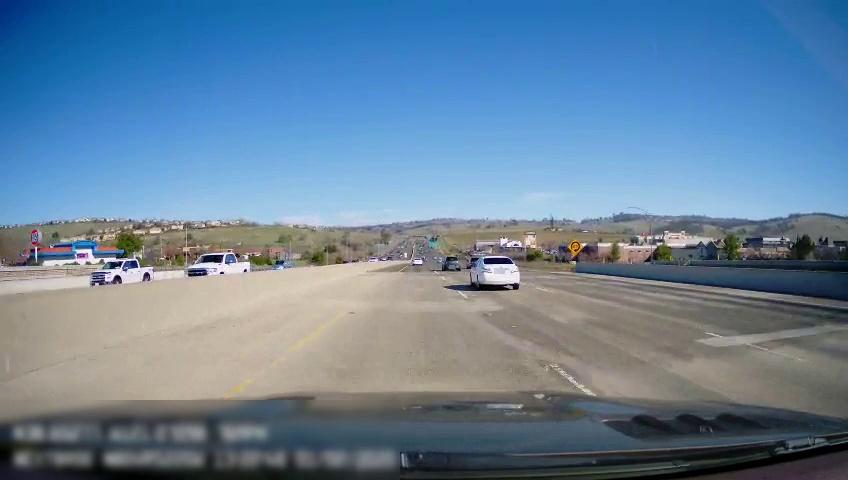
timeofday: Day
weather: Sunny
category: Drivable Space
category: Drivable Space
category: Vehicles | Truck
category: Vehicles | Truck
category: Vehicles | Car
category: Vehicles | Car
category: Vehicles | Car
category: Vehicles | Car
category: Vehicles | SUV
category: Lanes | Current Lane
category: Lanes | Current Lane
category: Lanes | Alternate Lane
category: Traffic | Signs